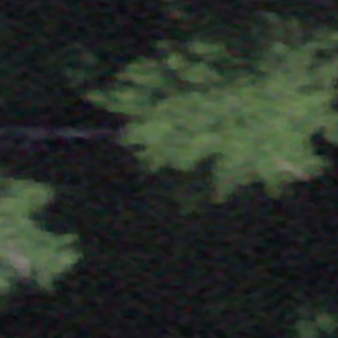
Label: other